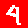
Digit: 4